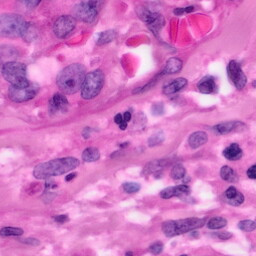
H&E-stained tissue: Pancreatic